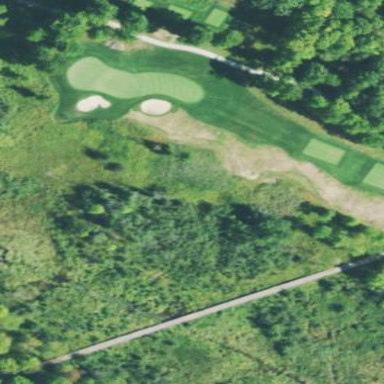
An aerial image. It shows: Bunker on golf course.